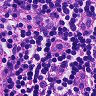
Metastatic tissue present: no